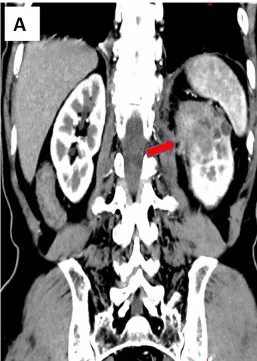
Radiological examination at initial visit. (A, B) Contrast-enhanced CT scan of the abdomen showing a malignant mass in the left kidney.
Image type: radiology (ct)